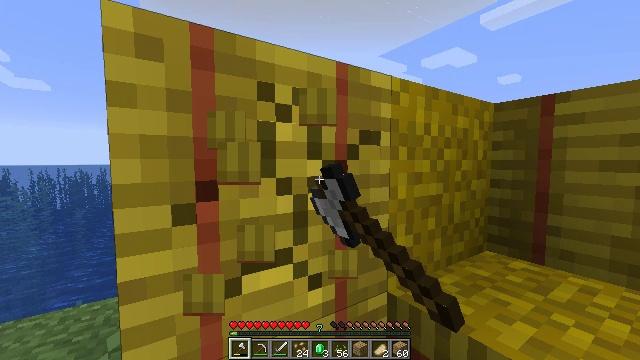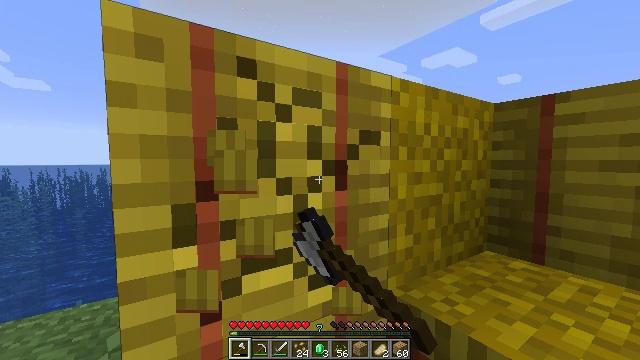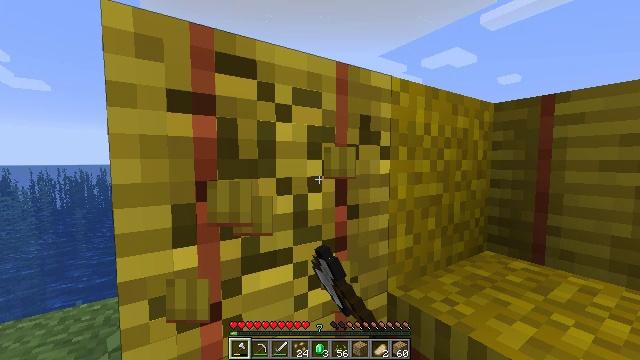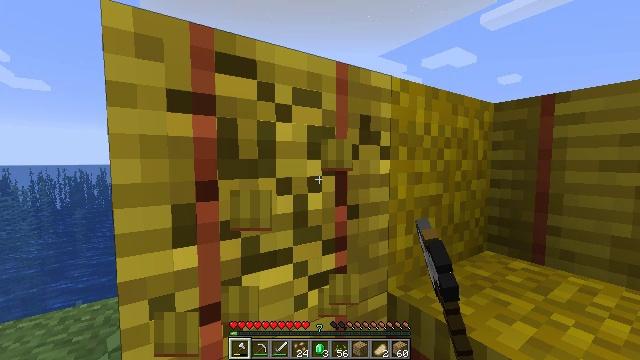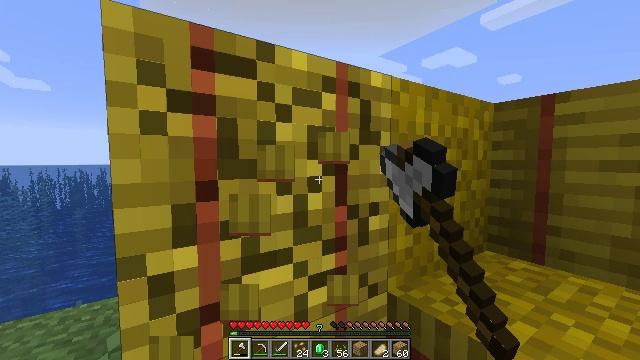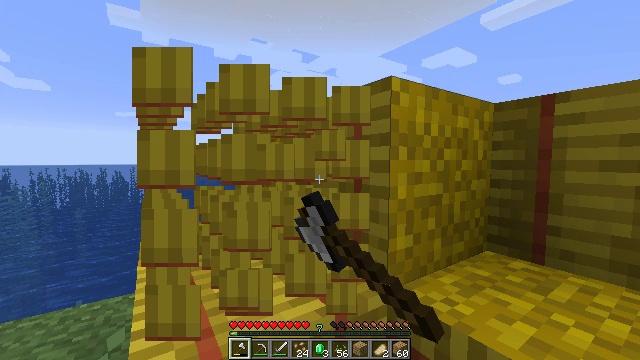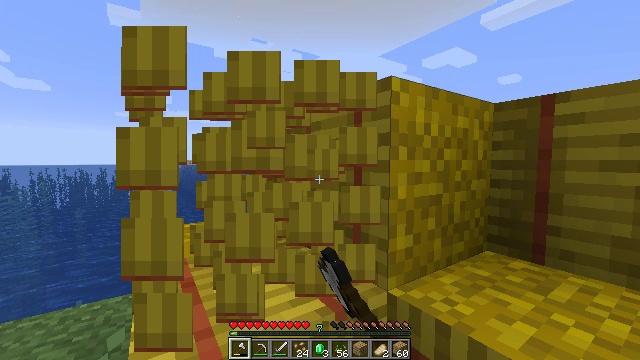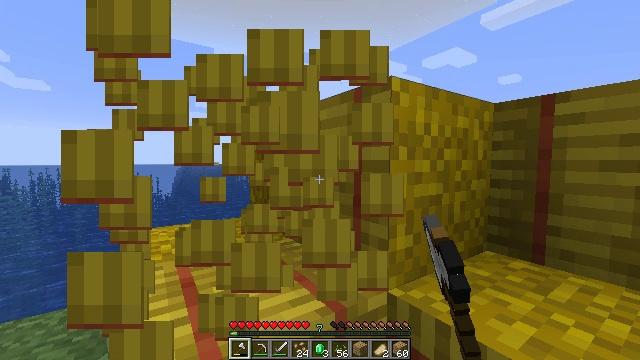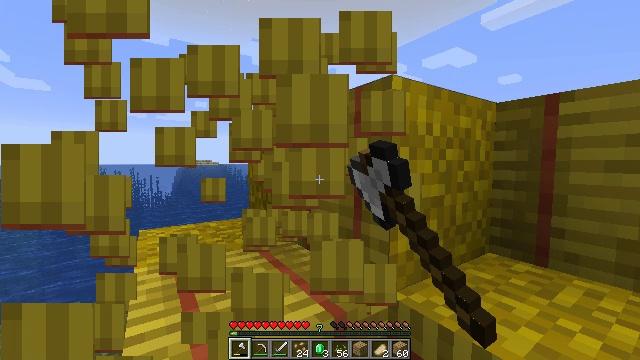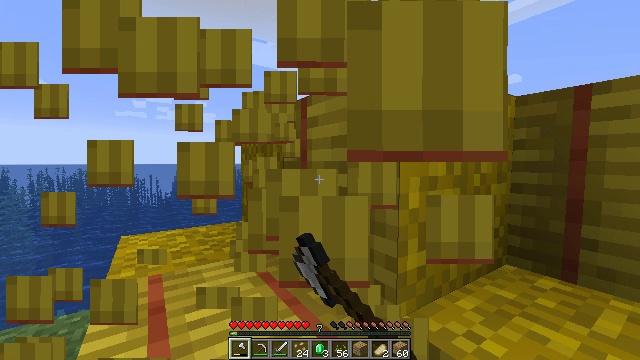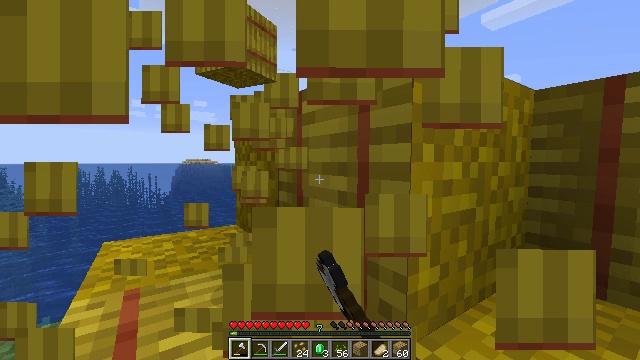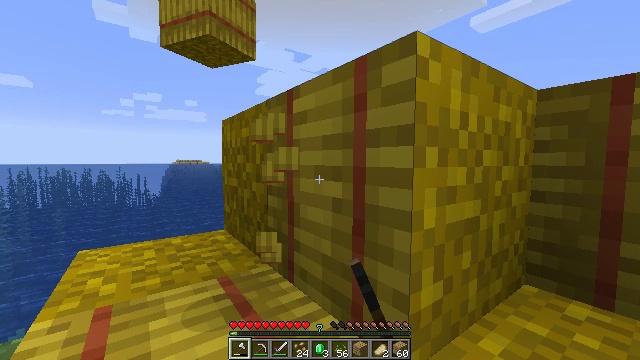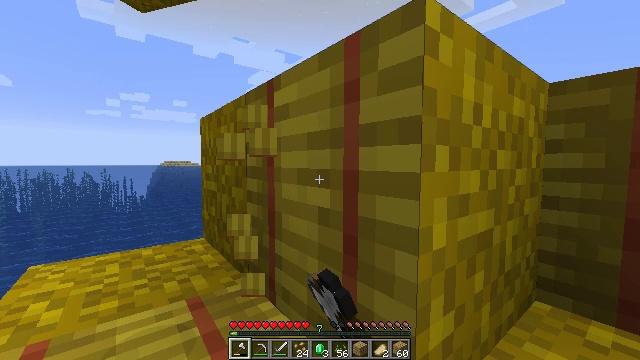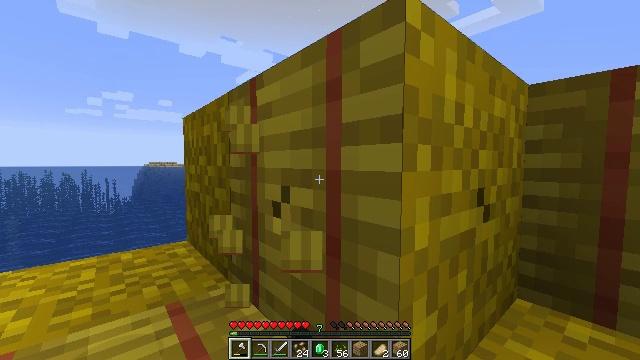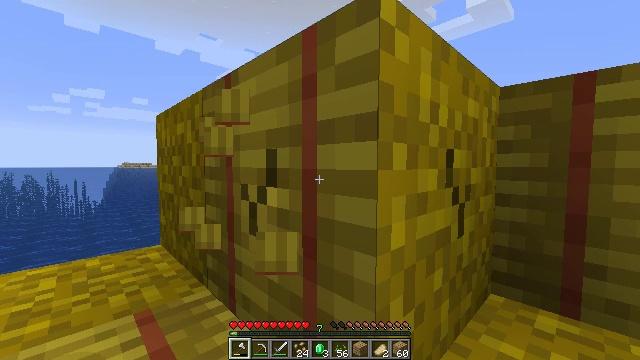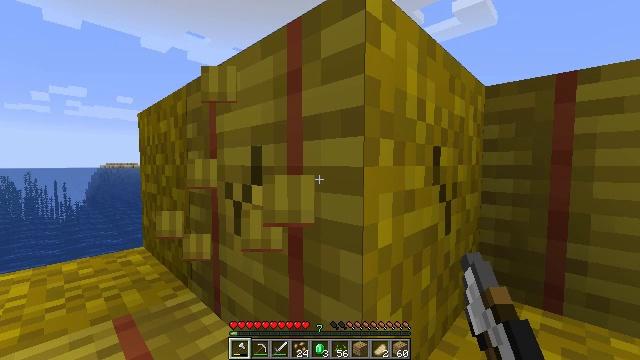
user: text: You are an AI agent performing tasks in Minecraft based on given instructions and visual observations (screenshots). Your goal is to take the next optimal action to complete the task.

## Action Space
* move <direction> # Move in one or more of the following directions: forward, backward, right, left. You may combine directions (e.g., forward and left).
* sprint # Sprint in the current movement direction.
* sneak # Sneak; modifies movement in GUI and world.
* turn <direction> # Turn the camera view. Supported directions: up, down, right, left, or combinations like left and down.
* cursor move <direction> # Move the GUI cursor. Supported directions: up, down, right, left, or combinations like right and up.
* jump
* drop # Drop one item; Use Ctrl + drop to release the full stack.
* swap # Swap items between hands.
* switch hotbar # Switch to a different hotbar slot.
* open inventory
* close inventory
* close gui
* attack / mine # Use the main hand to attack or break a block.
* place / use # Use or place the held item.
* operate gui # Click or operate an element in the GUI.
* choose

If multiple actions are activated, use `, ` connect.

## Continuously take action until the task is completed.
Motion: motion action
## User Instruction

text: Gather hay blocks from the farm.
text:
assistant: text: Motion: attack / mine
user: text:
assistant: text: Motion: attack / mine
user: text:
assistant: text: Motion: attack / mine
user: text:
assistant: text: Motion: attack / mine
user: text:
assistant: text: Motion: attack / mine
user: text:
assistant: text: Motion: attack / mine
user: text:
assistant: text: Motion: attack / mine
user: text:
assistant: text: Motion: move forward, attack / mine
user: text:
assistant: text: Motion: move forward, attack / mine
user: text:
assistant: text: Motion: move forward, attack / mine
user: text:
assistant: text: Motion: move forward, turn right, attack / mine
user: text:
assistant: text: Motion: turn right, attack / mine
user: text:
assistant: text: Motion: turn right, attack / mine
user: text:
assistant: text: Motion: turn right, attack / mine
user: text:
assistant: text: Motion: turn right, attack / mine
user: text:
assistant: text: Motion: attack / mine
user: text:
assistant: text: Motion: attack / mine
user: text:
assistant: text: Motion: attack / mine
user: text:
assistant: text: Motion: attack / mine
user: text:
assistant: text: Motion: attack / mine
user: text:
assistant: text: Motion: attack / mine
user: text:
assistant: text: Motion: attack / mine
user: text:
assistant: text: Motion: attack / mine
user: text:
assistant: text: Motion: attack / mine
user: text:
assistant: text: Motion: attack / mine
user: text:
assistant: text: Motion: attack / mine
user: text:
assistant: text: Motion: attack / mine
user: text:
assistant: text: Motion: attack / mine
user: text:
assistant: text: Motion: attack / mine
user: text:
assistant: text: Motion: attack / mine